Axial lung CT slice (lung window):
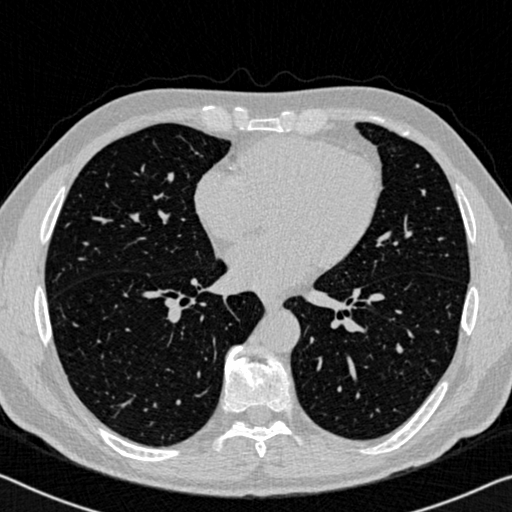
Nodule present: no